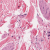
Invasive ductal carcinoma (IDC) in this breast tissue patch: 0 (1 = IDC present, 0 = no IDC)